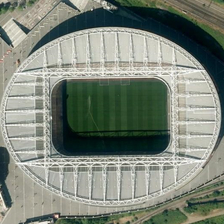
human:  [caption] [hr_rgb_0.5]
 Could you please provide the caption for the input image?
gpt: some green trees are near an oval stadium .

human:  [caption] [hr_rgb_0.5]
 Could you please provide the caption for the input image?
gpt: some green trees are near an oval stadium .

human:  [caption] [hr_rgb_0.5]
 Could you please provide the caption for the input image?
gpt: some green trees are near an oval stadium .

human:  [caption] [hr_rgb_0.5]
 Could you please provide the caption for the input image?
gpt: some green trees are near an oval stadium .

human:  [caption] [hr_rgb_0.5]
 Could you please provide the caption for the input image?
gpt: some green trees are near an oval stadium .